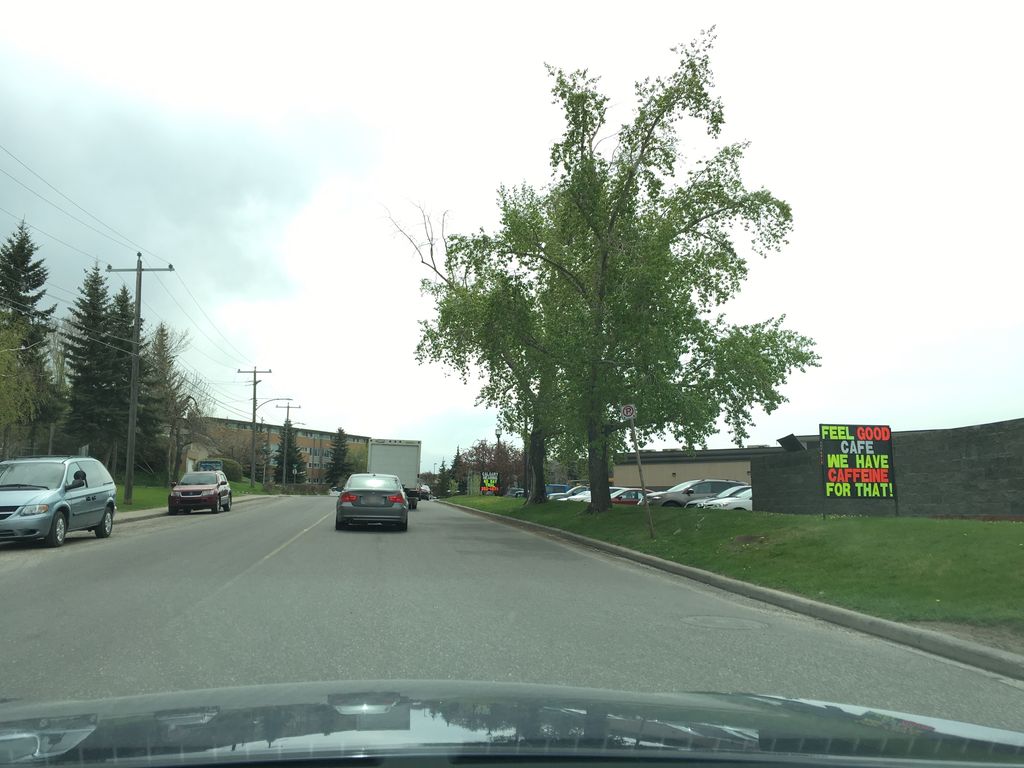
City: calgary